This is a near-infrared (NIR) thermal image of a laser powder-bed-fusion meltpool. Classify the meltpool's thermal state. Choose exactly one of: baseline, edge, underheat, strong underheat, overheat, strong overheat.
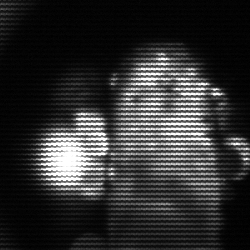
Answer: strong underheat